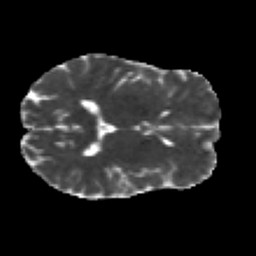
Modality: MD
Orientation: axial
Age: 30
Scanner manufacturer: siemens
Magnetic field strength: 3 T
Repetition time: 2.2 s
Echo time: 0.084 s